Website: crate-barrel
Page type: customer-info-address
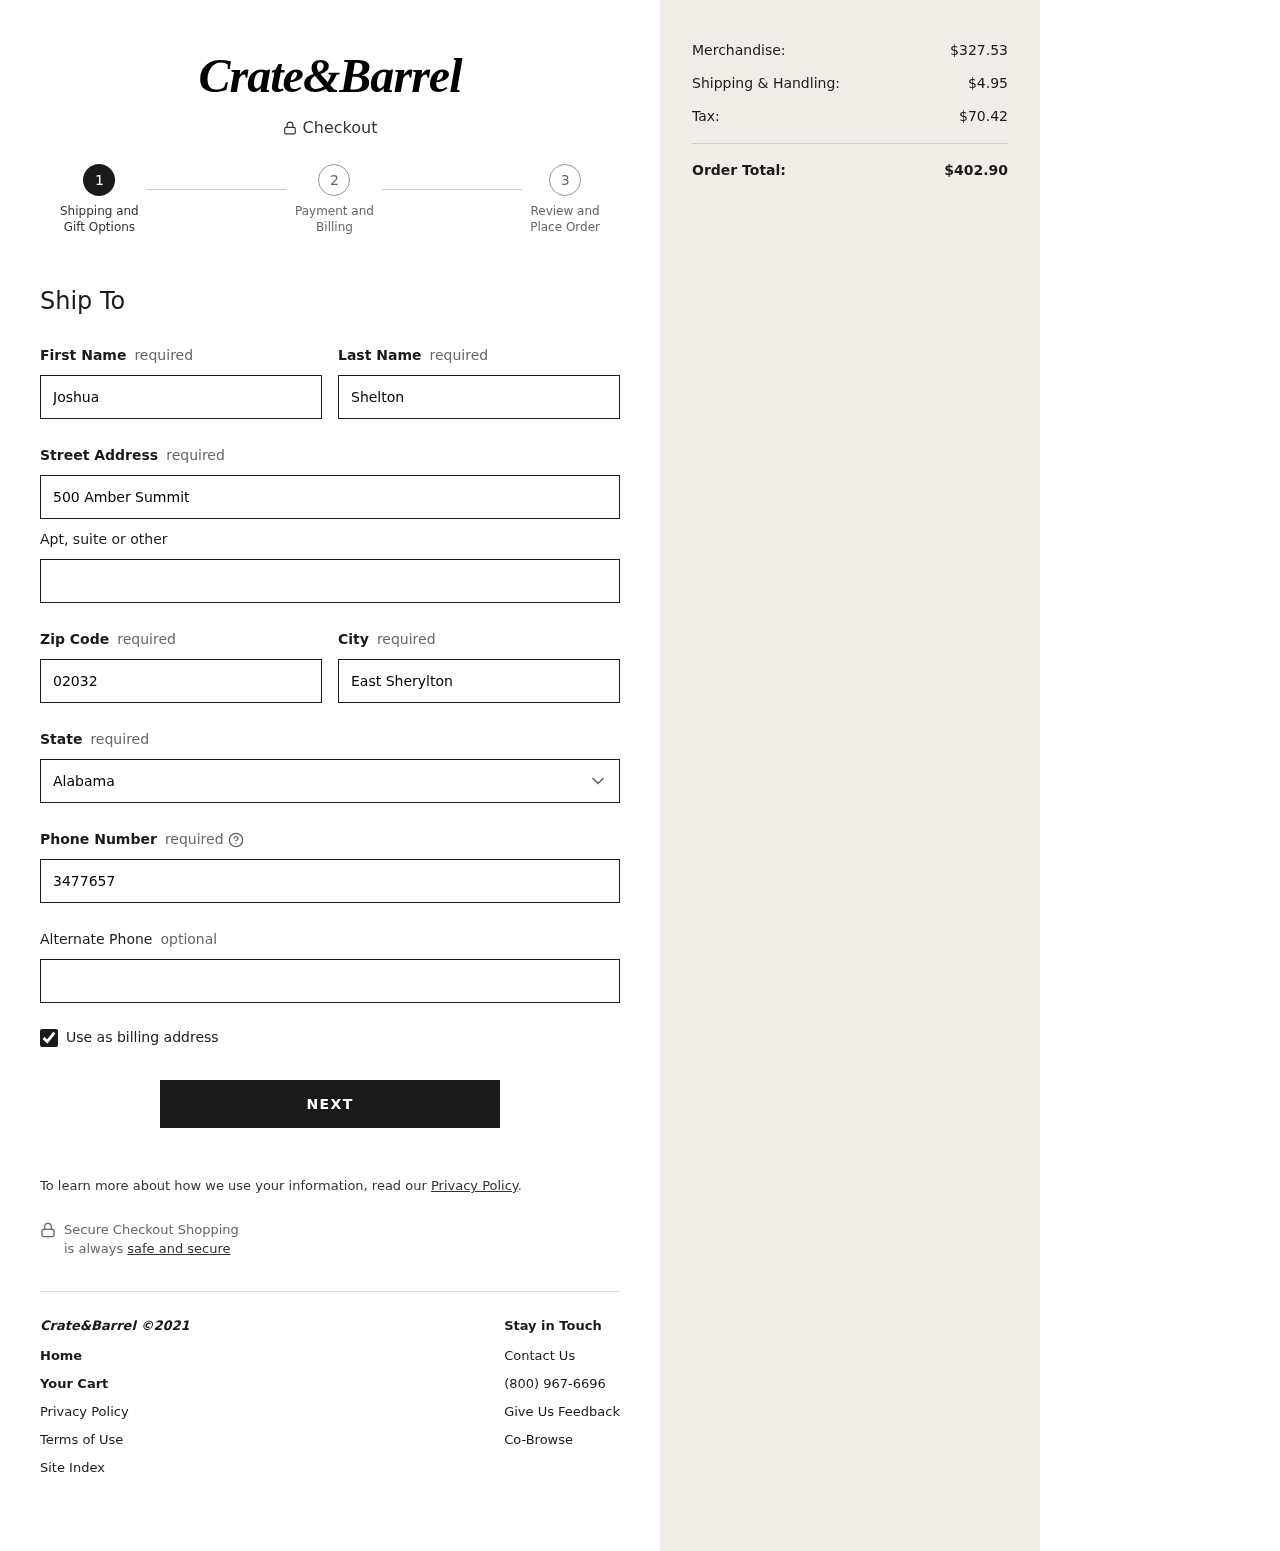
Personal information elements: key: PII_STATE
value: Alabama
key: PII_FIRSTNAME
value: Joshua
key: PII_LASTNAME
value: Shelton
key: PII_STREET
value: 500 Amber Summit
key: PII_POSTCODE
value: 02032
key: PII_CITY
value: East Sherylton
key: PII_PHONE
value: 3477657835
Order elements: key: ORDER_SUBTOTAL
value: $327.53
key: ORDER_SHIPPING_COST
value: $4.95
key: ORDER_TAX
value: $70.42
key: ORDER_TOTAL
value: $402.90